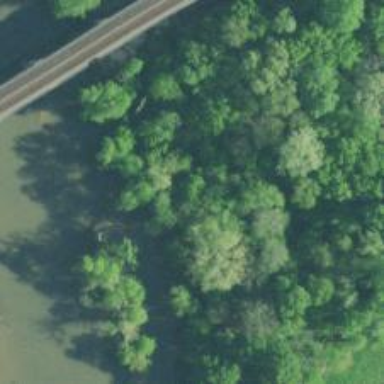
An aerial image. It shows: Historic bridge.